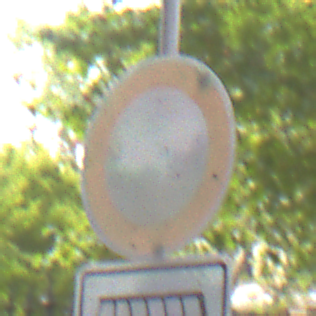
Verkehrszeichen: VerbotFahrzeugeAllerArt
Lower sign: MehrspurigeFahrzeugeFrei5
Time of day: MorningAfternoon
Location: Outdoor (Urban)
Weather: Overcast
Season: NotSpecified
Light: Natural